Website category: sports
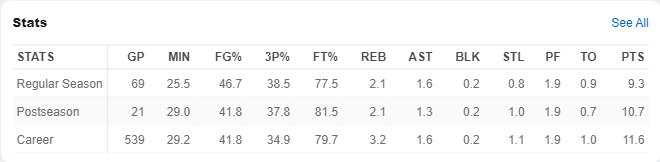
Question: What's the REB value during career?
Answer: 3.2

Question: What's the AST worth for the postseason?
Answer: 1.3

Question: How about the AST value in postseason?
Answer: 1.3

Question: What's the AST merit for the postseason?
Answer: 1.3

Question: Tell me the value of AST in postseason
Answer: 1.3

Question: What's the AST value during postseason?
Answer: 1.3

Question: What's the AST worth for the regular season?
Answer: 1.6

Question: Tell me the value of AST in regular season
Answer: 1.6

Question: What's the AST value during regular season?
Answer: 1.6

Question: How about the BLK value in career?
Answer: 0.2

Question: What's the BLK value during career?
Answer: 0.2

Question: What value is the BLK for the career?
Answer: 0.2

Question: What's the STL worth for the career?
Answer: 1.1

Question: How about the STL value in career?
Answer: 1.1

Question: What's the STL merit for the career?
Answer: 1.1

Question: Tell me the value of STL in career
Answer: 1.1

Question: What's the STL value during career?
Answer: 1.1

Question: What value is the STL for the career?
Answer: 1.1

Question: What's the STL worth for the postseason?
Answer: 1.0

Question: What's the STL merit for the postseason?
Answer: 1.0

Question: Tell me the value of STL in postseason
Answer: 1.0

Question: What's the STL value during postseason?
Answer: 1.0

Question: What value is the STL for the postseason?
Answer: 1.0

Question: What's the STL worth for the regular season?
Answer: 0.8

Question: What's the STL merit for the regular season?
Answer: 0.8

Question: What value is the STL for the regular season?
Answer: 0.8

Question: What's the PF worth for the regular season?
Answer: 1.9

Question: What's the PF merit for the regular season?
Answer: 1.9

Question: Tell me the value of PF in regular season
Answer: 1.9

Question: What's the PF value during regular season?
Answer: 1.9

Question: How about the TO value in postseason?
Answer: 0.7

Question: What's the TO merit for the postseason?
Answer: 0.7

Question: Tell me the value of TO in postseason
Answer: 0.7

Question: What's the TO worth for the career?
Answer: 1.0

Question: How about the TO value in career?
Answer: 1.0

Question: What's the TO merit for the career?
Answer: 1.0

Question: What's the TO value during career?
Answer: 1.0

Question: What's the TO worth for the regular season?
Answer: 0.9

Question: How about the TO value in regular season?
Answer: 0.9

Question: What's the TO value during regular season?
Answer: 0.9

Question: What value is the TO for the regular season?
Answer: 0.9

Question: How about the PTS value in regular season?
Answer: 9.3

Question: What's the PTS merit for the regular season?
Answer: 9.3

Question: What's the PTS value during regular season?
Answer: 9.3

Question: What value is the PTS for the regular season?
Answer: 9.3

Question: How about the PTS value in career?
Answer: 11.6

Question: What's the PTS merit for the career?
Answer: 11.6

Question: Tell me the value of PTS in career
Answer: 11.6

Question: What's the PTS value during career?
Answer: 11.6

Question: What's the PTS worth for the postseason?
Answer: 10.7

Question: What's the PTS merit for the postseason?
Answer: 10.7

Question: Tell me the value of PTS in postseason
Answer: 10.7

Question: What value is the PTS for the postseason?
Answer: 10.7